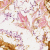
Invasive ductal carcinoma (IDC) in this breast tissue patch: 0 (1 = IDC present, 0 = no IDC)